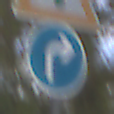
Verkehrszeichen: VorgeschriebeneFahrtrichtungRechts
Zusatzzeichen oben: Lichtzeichenanlage
Umgebung: Outdoor, Urban
Tageszeit: MorningAfternoon
Wetter: PartlyCloudy
Licht: Natural
Jahreszeit: NotSpecified
Kontrast: LowContrast